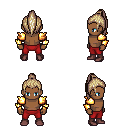
a pixel art fantasy rpg character, male body template, human, dark skin, gold arm armor, red pants, white blonde long topknot hairstyle, maroon shoes, four views (front, back, left, right), 2x2 character sprite sheet, small pixel art, hard edges, no anti-aliasing